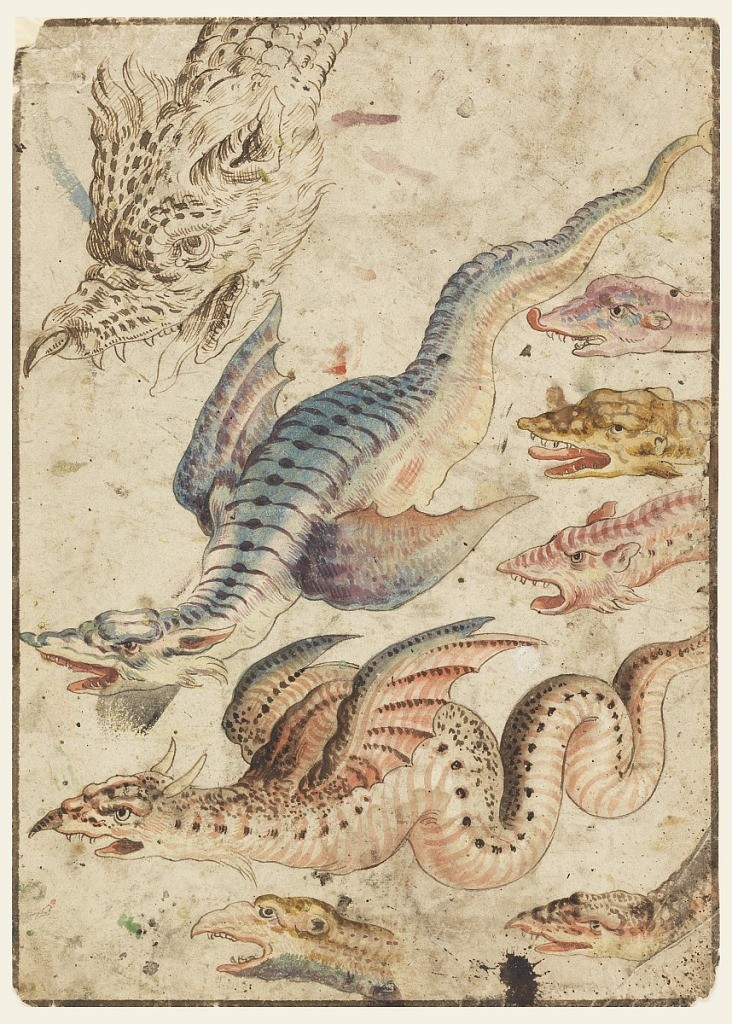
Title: Studies of a dragon
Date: ca. 1560–1600
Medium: Brush and watercolor, pen and black ink on laid paper; verso: black chalk, pen and ink on laid paper
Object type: Drawing
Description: Two winged snake-like dragons and six heads of each are shown.
Verso: two men on horseback in classical armor, fleeing from a burning castle in Romanesque style.